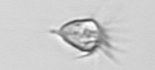
Label: Paratontonia_gracillima